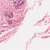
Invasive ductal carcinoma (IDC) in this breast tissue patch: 0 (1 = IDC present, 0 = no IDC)